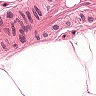
Metastatic tissue present: no